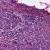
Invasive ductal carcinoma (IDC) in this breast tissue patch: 1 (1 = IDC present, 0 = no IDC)